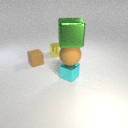
large brown rubber sphere above small cyan metal cube